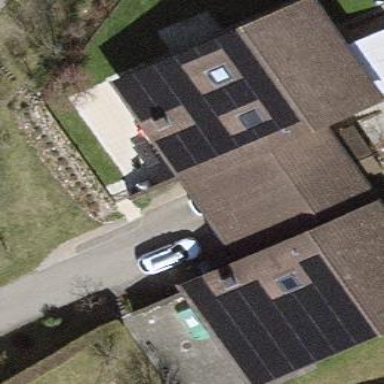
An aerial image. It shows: Semi-detached house.